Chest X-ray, PA view. Patient: 76 years old, sex M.
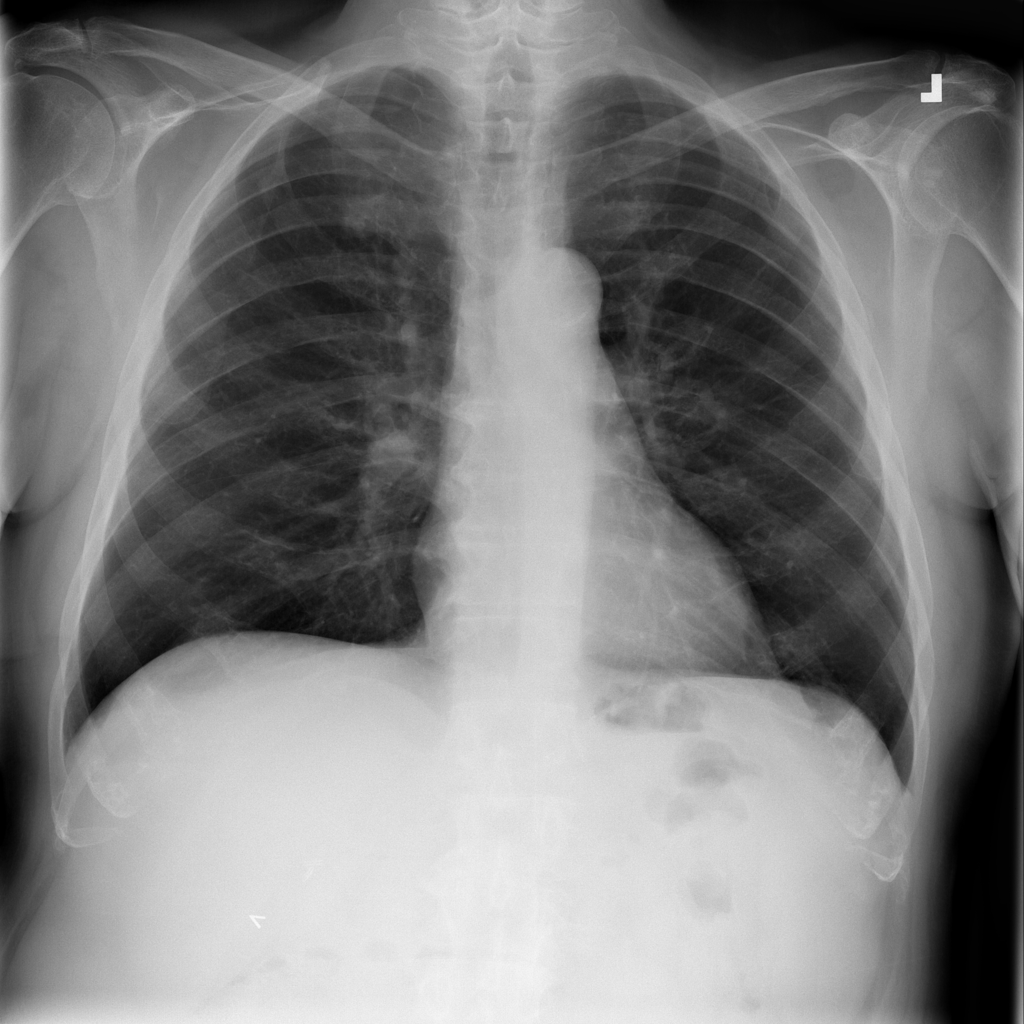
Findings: Atelectasis, Infiltration